Question: '''
public class PrintTriangleMirror
{
public static void main(String[] args)
{
int height =7;
for (int row = 1; row <= height; row++)
{
// Print out row number of cells, on the same line.
for (int column = 1; column <= row; column++)
System.out.print("[_]");
System.out.println();
}
}
}
'''
i want to end up with a triangle like this but code i just created do the opposite

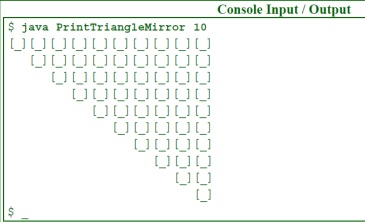
Answer: Try this (just inverse the order of row from hieght to 1 and add another loop to print spaces):
'''
public static void main(String[] args) {
int height =7;
for (int row = height; row > 0; row--)
{
for(int space = row; space < height ; space++)
System.out.print(" ");
for (int column = 1; column <= row; column++)
System.out.print("[_]");
System.out.println();
}
}
'''
Output for height = 7:
'''
[_][_][_][_][_][_][_]
[_][_][_][_][_][_]
[_][_][_][_][_]
[_][_][_][_]
[_][_][_]
[_][_]
[_]
'''